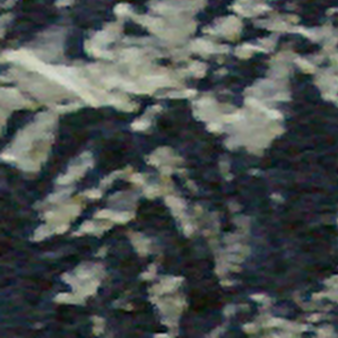
Label: other